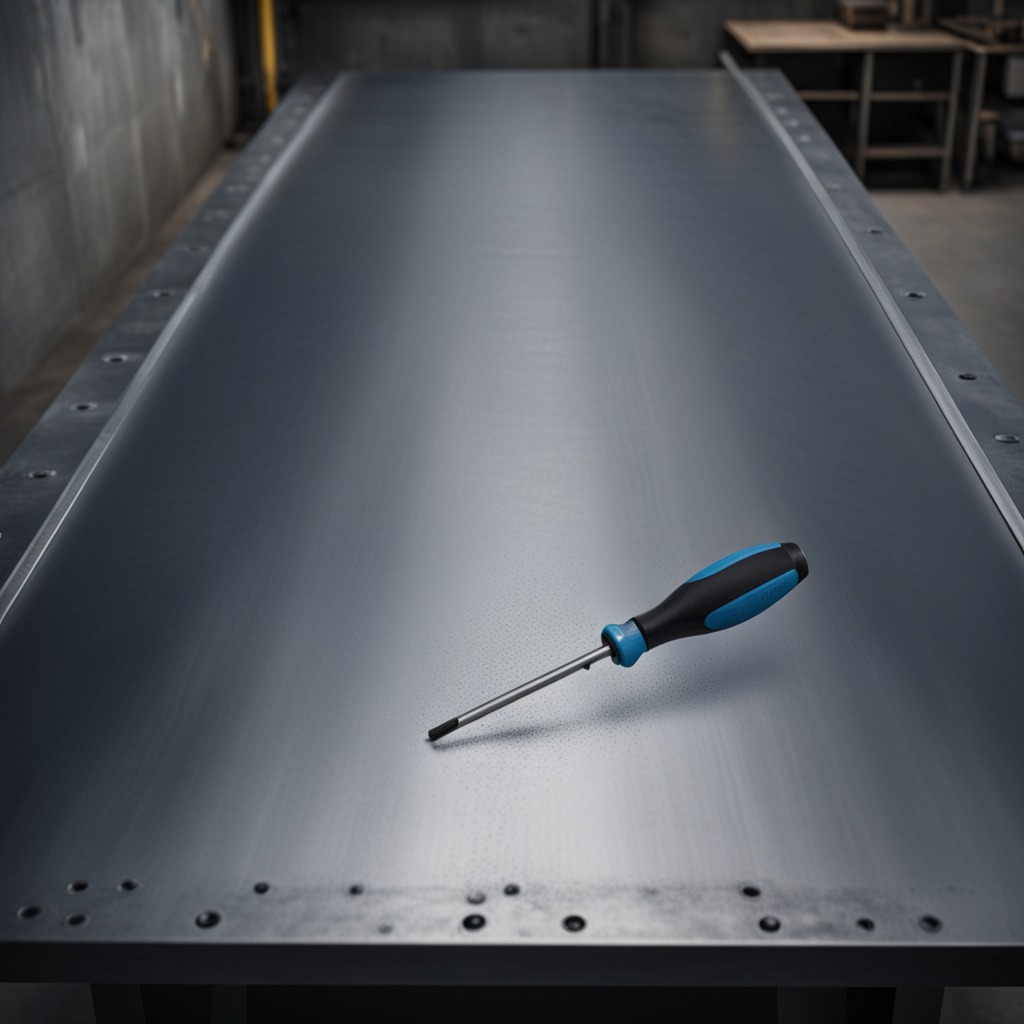
A screwdriver lies on the cold steel table in a mining workshop.